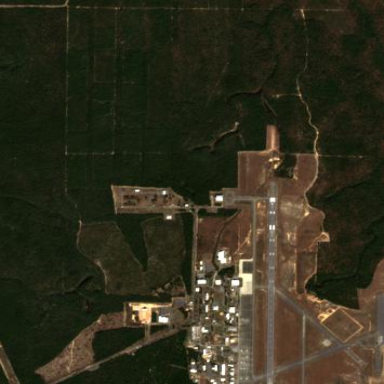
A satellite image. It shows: Military airfield located within aerodrome.